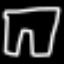
Label: pants